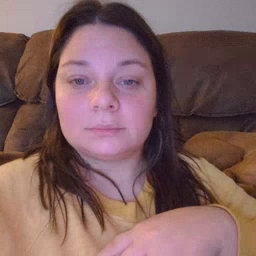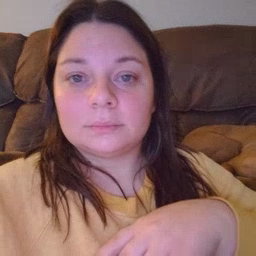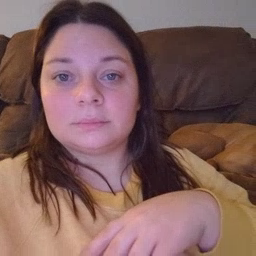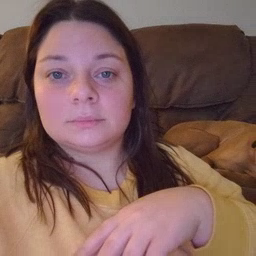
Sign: goose